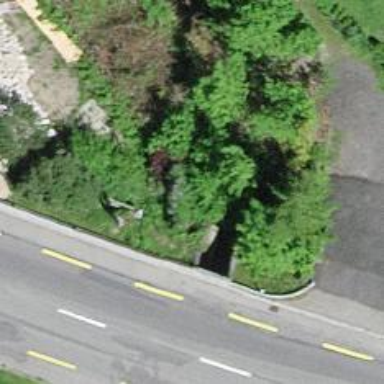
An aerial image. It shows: Culvert tunnel.